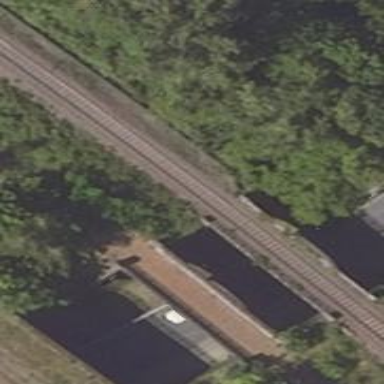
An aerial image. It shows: Disused railway.